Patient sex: F
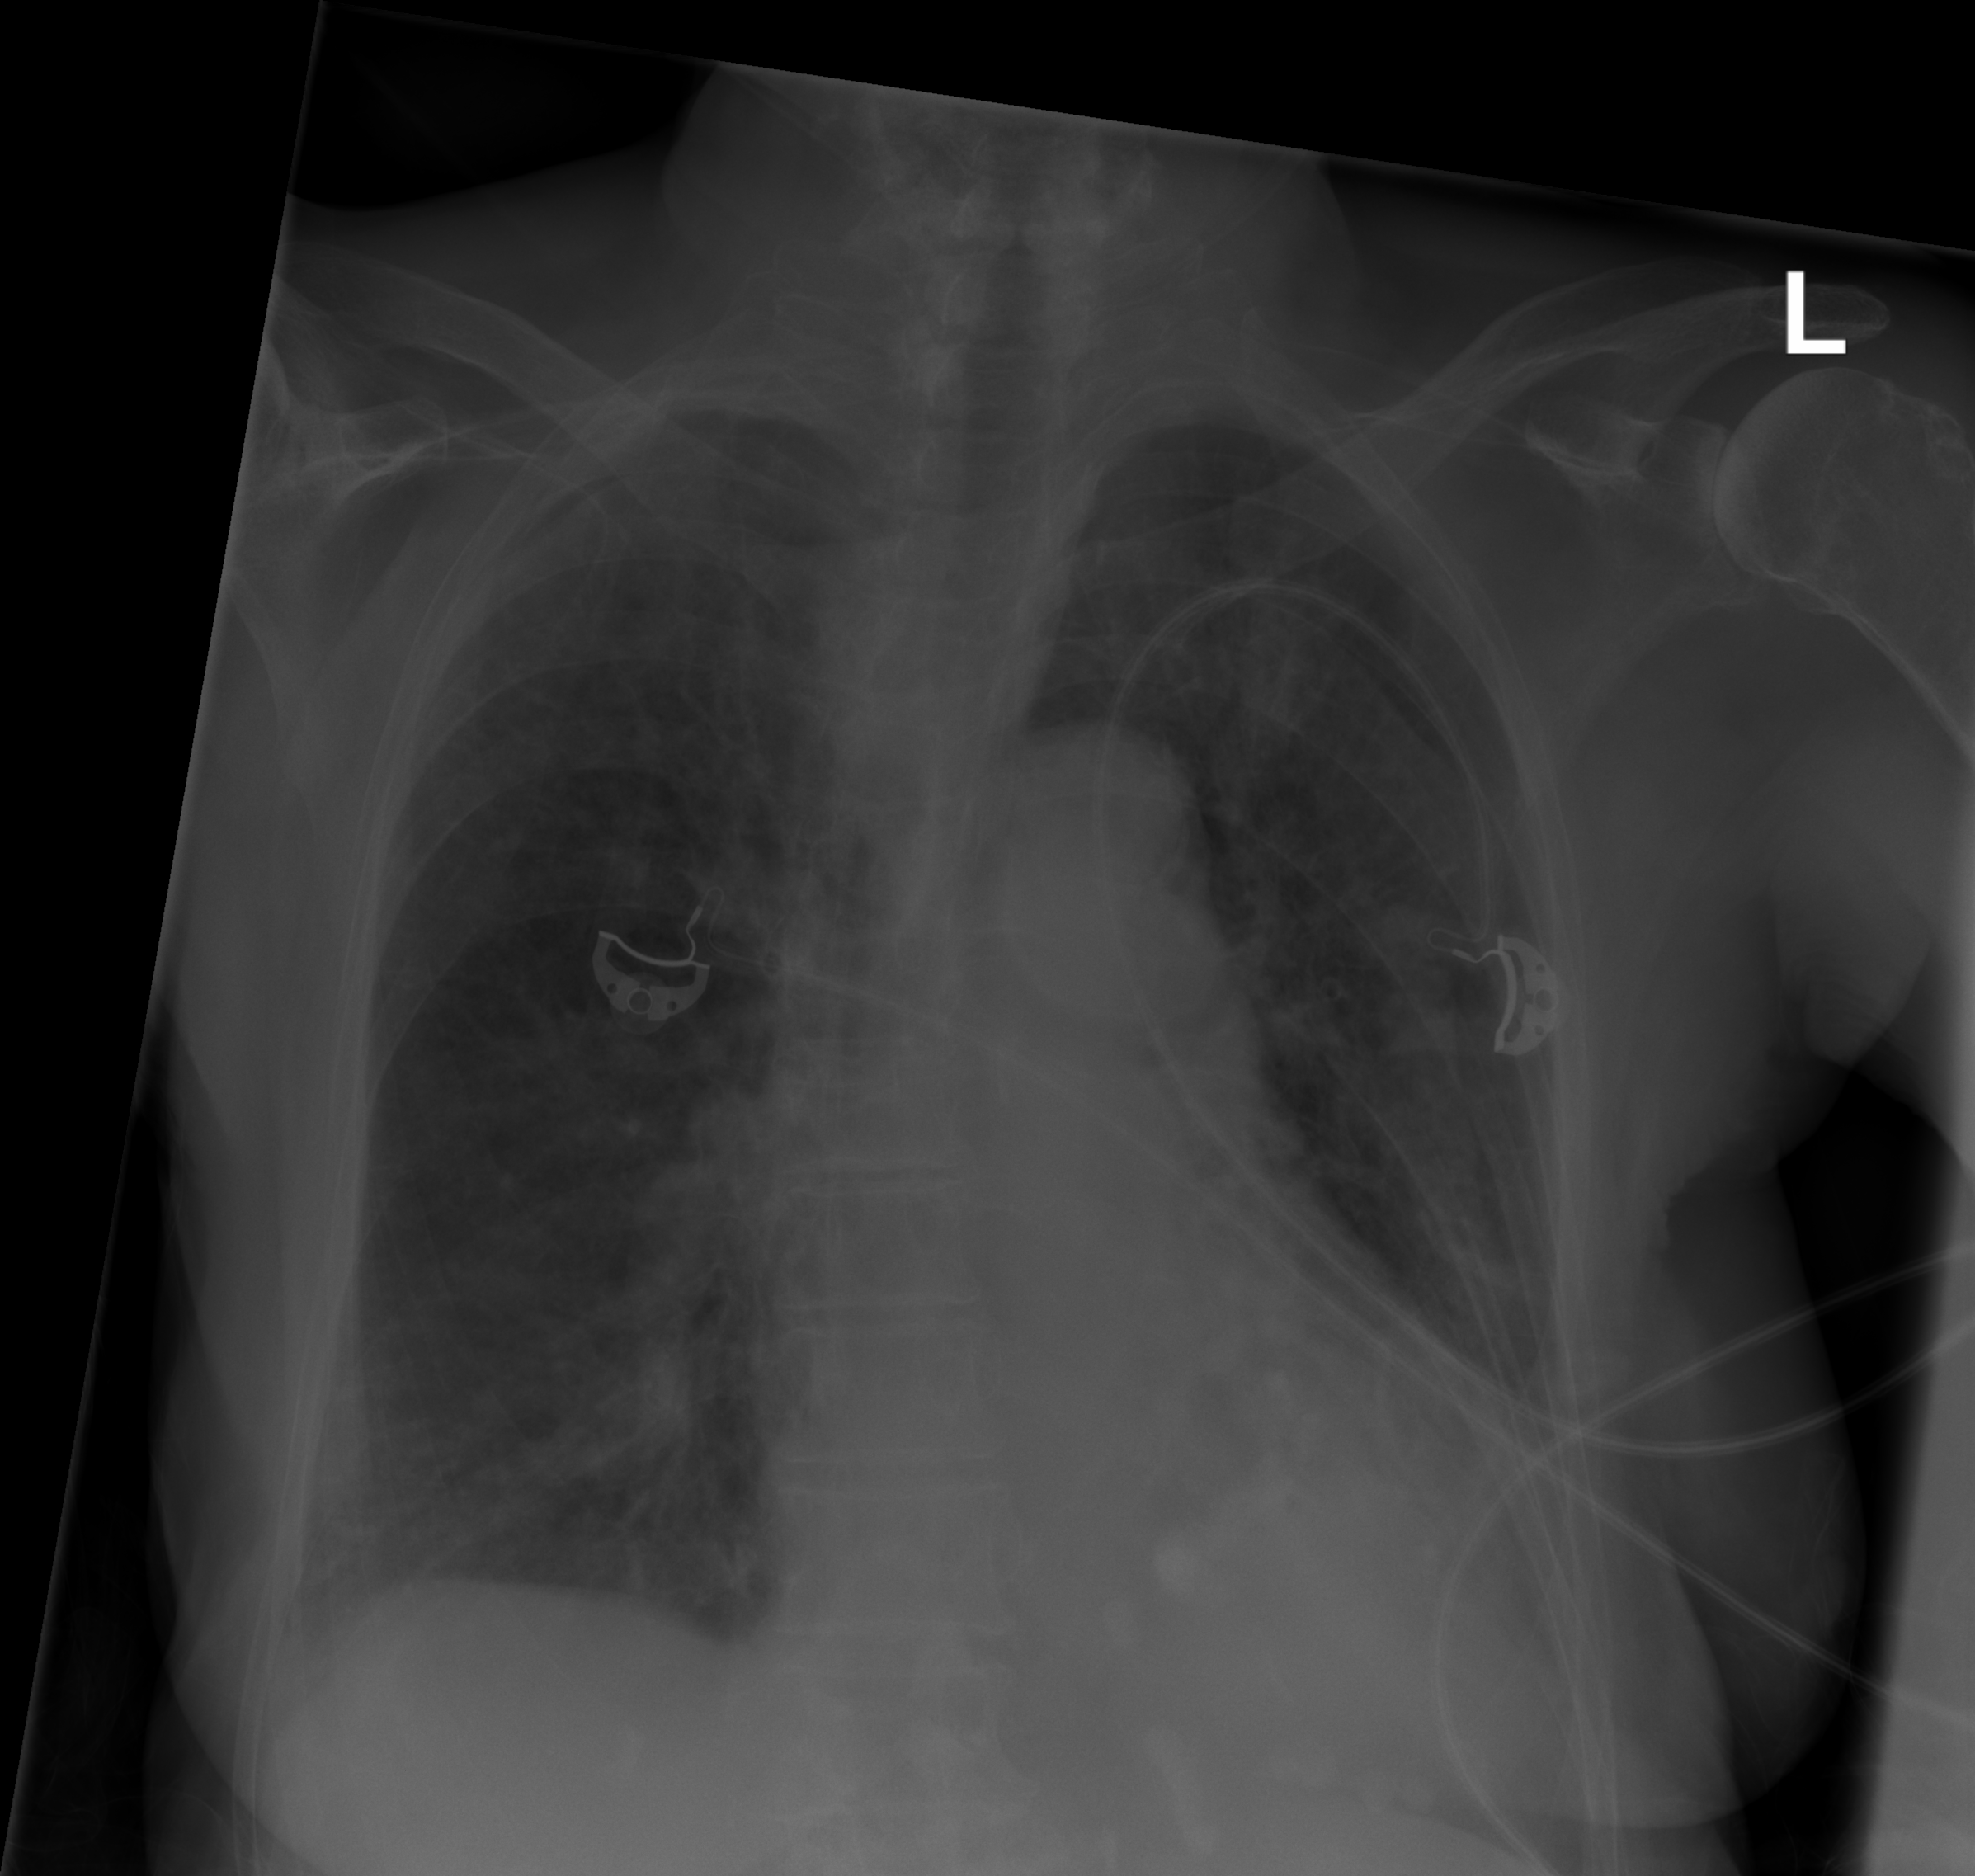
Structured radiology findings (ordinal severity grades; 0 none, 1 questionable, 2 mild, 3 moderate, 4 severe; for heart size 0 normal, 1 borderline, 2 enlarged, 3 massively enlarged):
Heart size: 2
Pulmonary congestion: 2
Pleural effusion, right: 0
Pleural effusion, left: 0
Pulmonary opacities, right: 2
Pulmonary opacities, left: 1
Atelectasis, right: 0
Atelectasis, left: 0